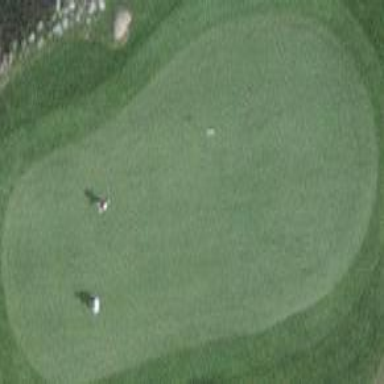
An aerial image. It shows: Picturesque green golfing area with grass land use.